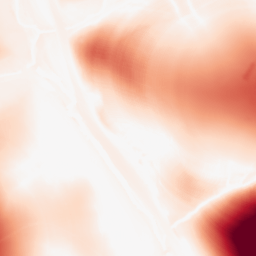
Category: morphological
Decomposition family: morphological
Decomposition parameters: operation: opening
size: 100
Upsampling method: cubic_catmull_rom
Upsampling parameters: scale: 4
Upsampling scale: 4